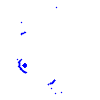
Particle: kaon